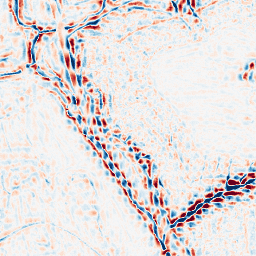
Category: wavelet
Decomposition family: wavelet_dwt
Decomposition parameters: wavelet: db4
level: 3
Upsampling method: sinc_hamming
Upsampling parameters: scale: 4
kernel_size: 8
Upsampling scale: 4